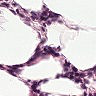
Metastatic tissue present: no